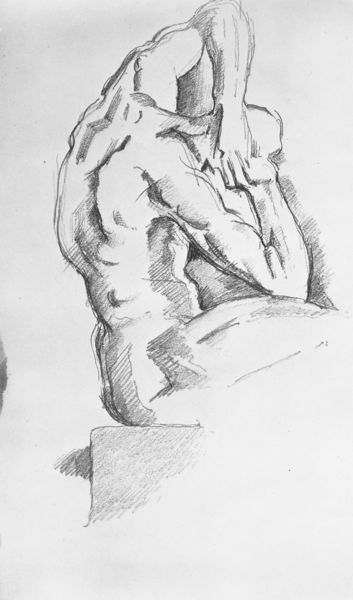
Titel: nach l’Écorché (Skizzenbuch A.I.C. S. 27 v)
Künstler: Paul Cézanne
Institution: Chicago, The Art Institute
Schlagwörter: akt, kopf, körper, mann, nackt, schatten, kubismus, sitzen, ellbogen, rücken, skizze, weiss, zeichnung, arm, arme, halten, sockel, hände, pose, schulter, rückenansicht, studie, bank, nacken, muskeln, sitzt, podest, rodin, oberschenkel, schenkel, muskulös, kohle, rückseite, rückenfigur, schraffur, faust, schraffiert, bleistift, kiste, entwurf, unvollendet, rückansicht, verschränkt, männlich, muskel, gips, unfertig, migräne, schmerzen, athlet, verrenkung, muskulatur, kubisch, michelangelo, athletisch, yoga, stzen, po, ledentuch, musteln, rpckseite, rückenfigurakt, tückenfigur, kubismua